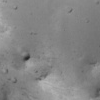
Atmospheric dust classification: not_dusty